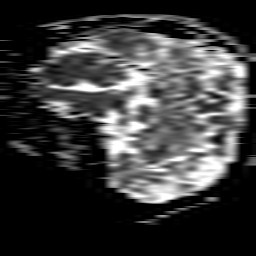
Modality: ADC
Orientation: sagittal
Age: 34
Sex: female
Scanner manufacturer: philips
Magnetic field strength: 1.5 T
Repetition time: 3.684 s
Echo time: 0.09411 s